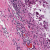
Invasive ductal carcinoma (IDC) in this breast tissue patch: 0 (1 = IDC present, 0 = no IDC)